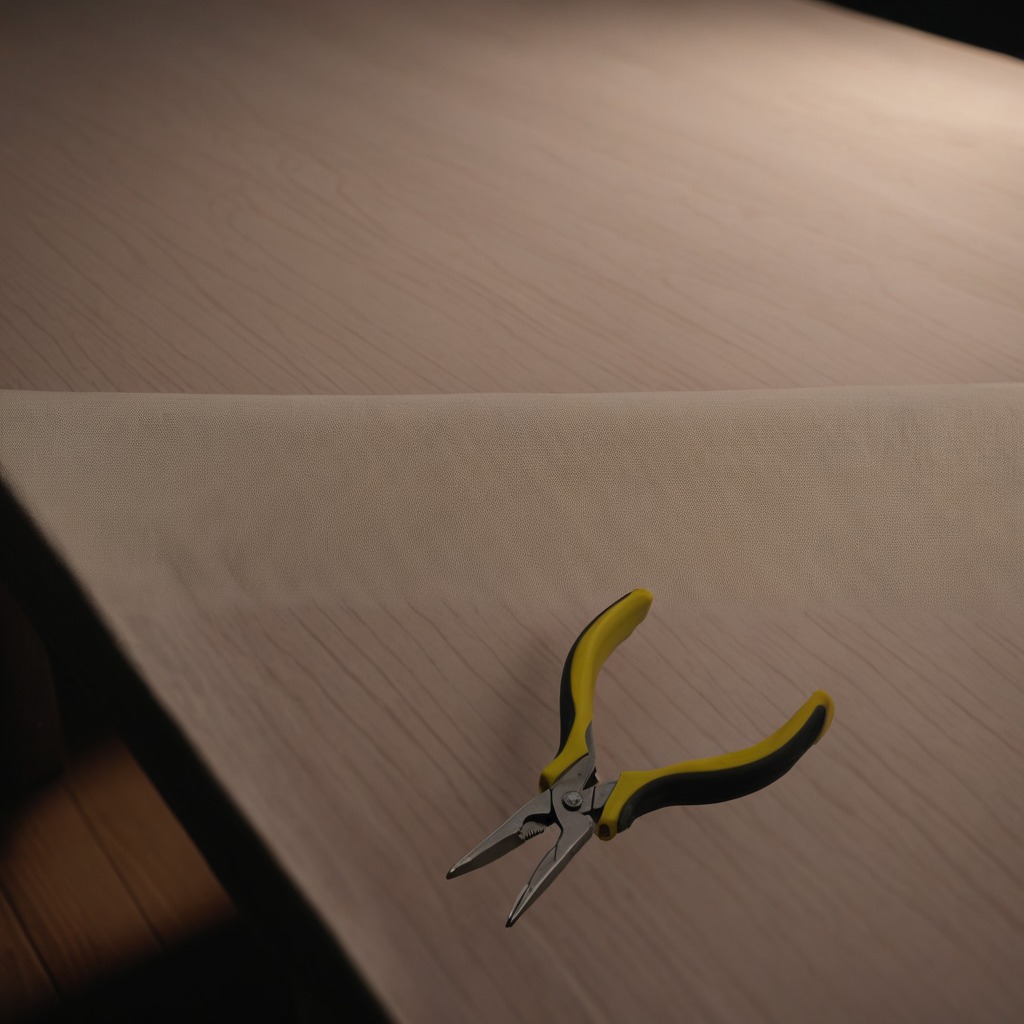
A plier lies on a wooden table in a workshop at night.